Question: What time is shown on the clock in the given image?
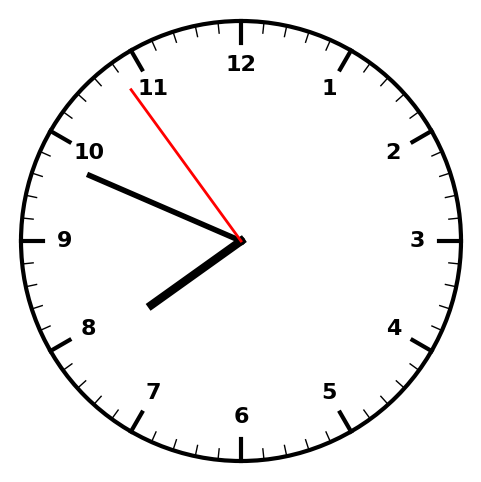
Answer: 07:48:54